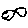
Label: fish